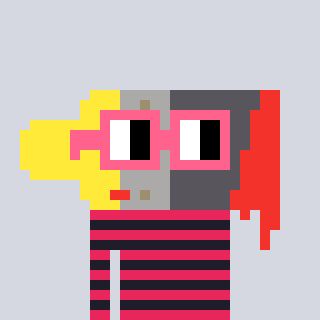
a pixel art character with square pink glasses, a paintbrush-shaped head and a grayscale-colored body on a cool background